Interaction volume radius: 10 \u00c5
Interaction volume height: 25 \u00c5
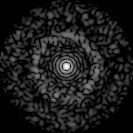
Disorder parameter: 0.8701